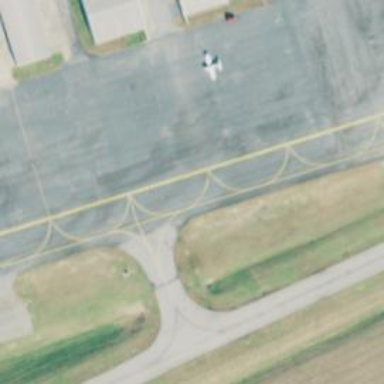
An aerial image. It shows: Image of taxiway at airport.